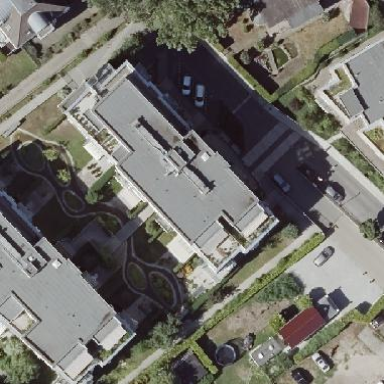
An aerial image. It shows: Building.